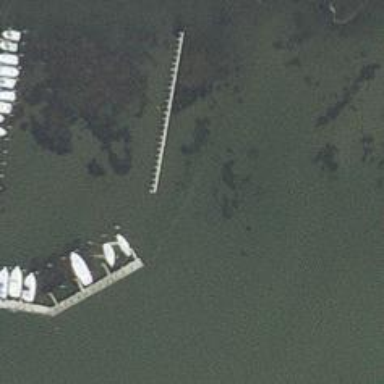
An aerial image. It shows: Breakwater structure.